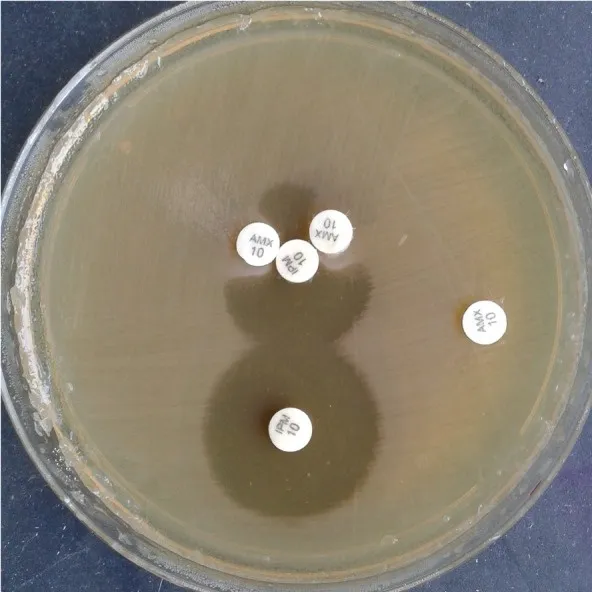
Detection of OXA-48 by using antibiotic containing disk which is intrinsically resistant to Providencia instead of Blank Disk3. {E - EDTA-0.1 M 10 mul (292 mug of EDTA), P-Phenyl Boronic Acid- 10 muL (containing 600 mug of PBA)}3.
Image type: radiology (spect)